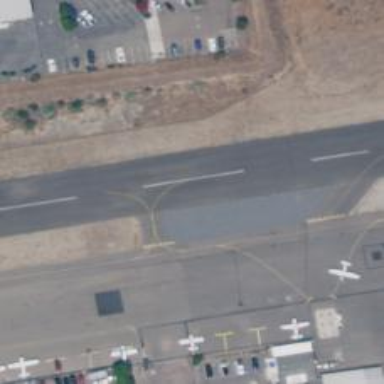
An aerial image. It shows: Image of taxiway at airport.